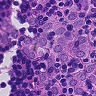
Metastatic tissue present: yes